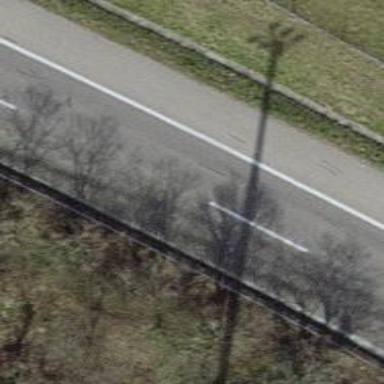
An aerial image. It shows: Asphalt motorway link.